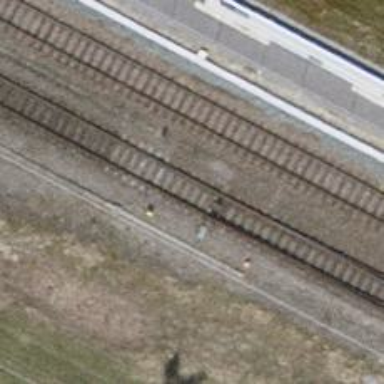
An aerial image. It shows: Railway switch.